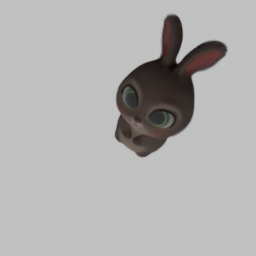
Label: animals